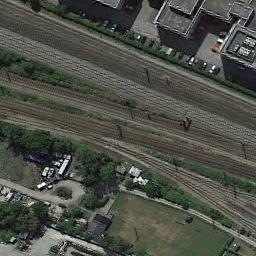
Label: railway